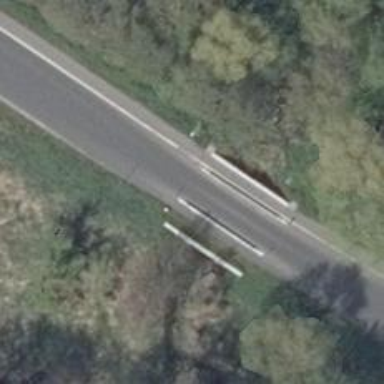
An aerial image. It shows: Tertiary road on asphalt surface crossing over bridge.